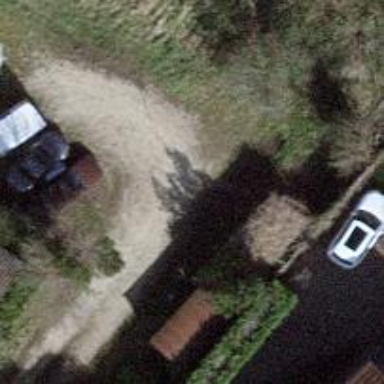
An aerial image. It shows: Dirt driveway serving as service road.